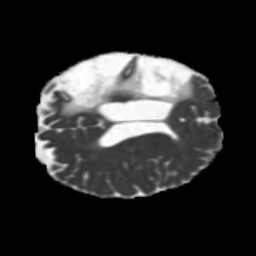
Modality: MD
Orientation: axial
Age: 49
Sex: male
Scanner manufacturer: siemens
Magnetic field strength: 3 T
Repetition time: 5.25 s
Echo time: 0.08 s